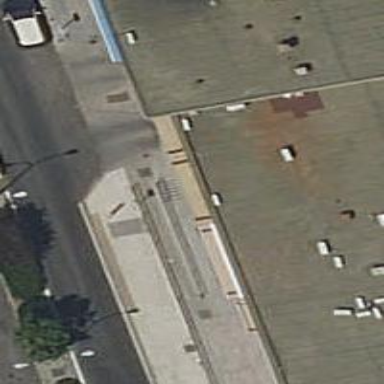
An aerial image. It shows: Road with steps.